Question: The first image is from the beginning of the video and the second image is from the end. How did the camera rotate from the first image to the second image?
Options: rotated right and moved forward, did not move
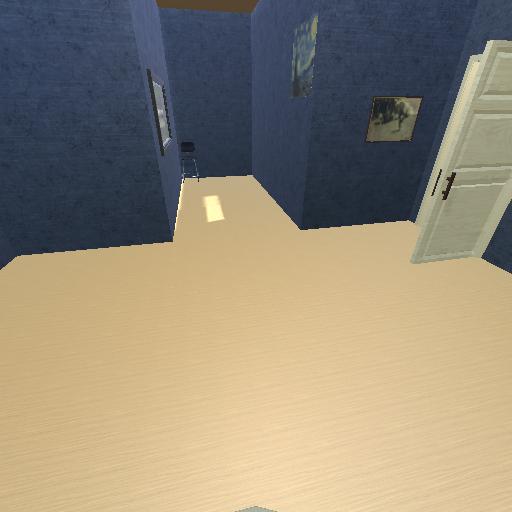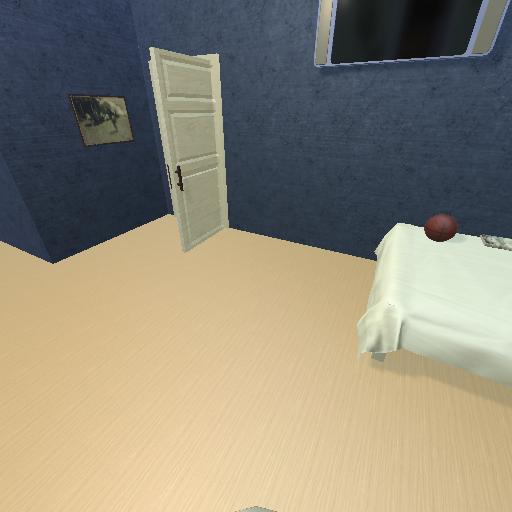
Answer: rotated right and moved forward